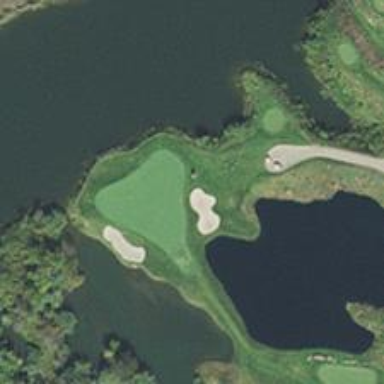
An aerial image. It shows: Pathway for golfing.